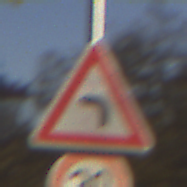
Verkehrszeichen: KurveLinks
Zusatzzeichen unten: Geschwindigkeit30
Umgebung: Outdoor, Urban
Tageszeit: SunriseSunset
Wetter: PartlyCloudy
Licht: Natural
Jahreszeit: Autumn
Kontrast: HighContrast